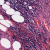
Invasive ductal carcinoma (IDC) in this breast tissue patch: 0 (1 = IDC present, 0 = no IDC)